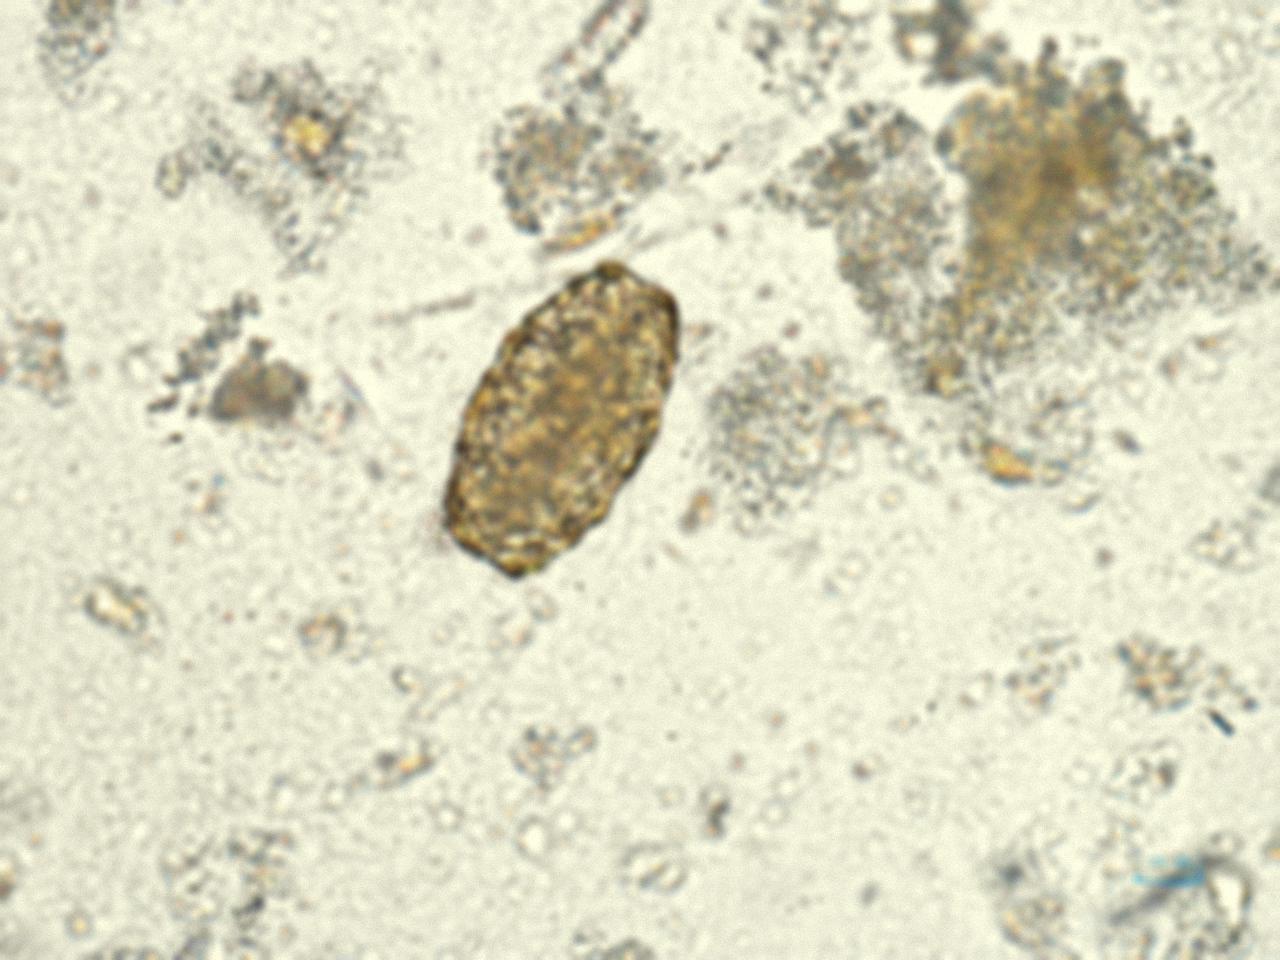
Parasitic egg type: Ascaris lumbricoides